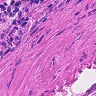
Metastatic tissue present: no